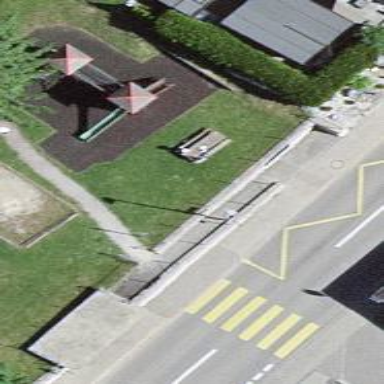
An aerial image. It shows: Guidepost supported by street lamp.